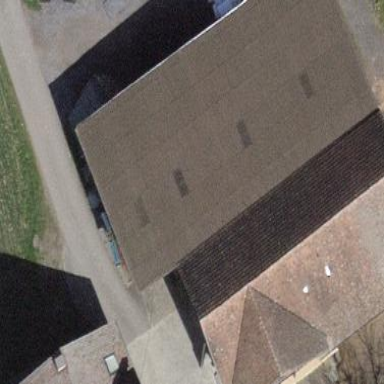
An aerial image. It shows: Rural barn.